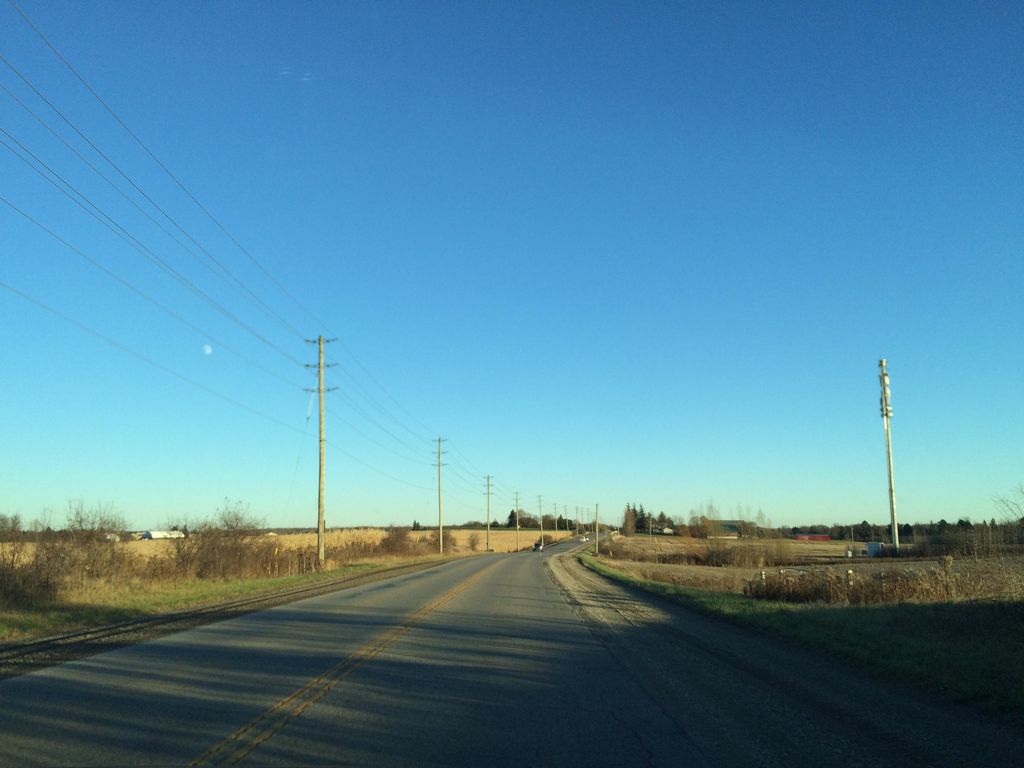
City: kitchener-waterloo